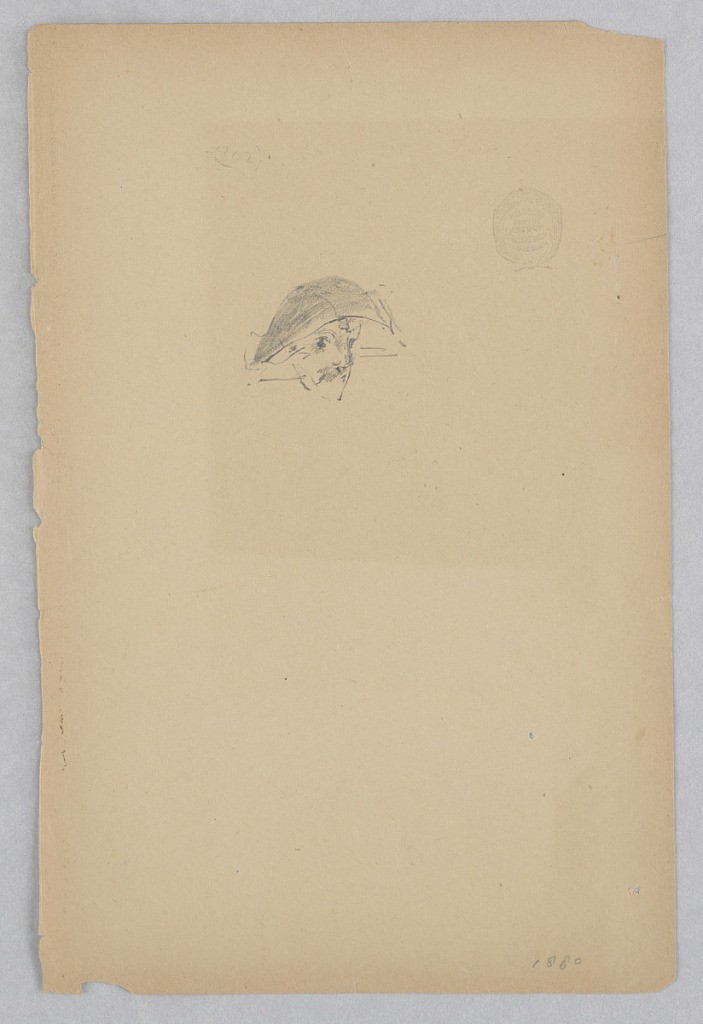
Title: Man
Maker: Robert Frederick Blum, American, 1857–1903
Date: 1880
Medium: Graphite on wove paper
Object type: Drawing
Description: Sketch of a male figure.